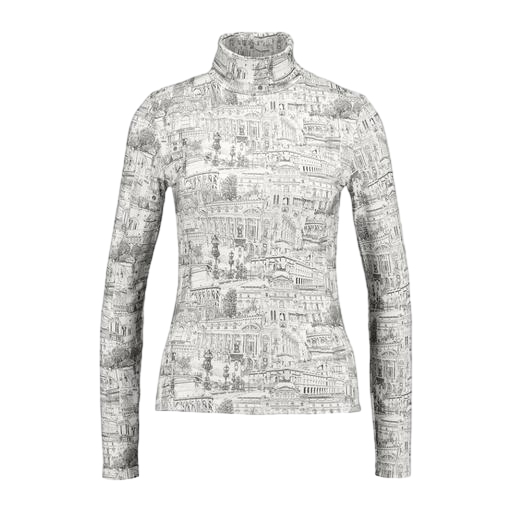
gray lavish print jersey turtleneck, black petite printed mock-neck top only macy, high-neck top, white background